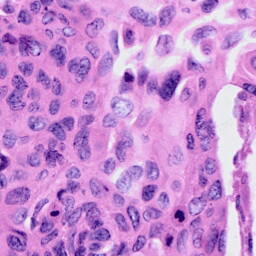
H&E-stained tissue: Cervix